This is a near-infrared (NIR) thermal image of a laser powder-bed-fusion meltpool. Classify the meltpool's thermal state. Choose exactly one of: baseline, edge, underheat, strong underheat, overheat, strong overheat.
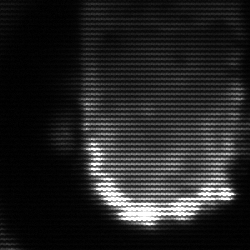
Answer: baseline